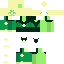
A female skeleton skin with green skin, wearing blonde helmet dressed in a green robe top and black pants, featuring a closed mouth.